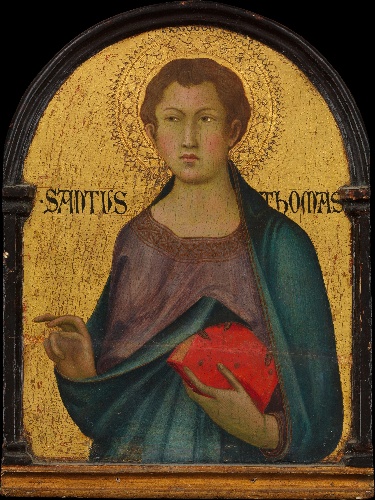
Title: Saint Thomas
Artist: Simone Martini
Artist bio: Italian, Siena, active by 1315–died 1344 Avignon
Date: ca. 1317–19
Object type: Painting
Classification: Paintings
Medium: Tempera on wood, gold ground
Dimensions: Overall, with arched top and engaged frame, 11 5/8 x 8 5/8 in. (29.5 x 21.9 cm); painted surface 10 3/8 x 7 3/4 in. (26.4 x 19.7 cm)
Department: European Paintings
Credit line: Maitland F. Griggs Collection, Bequest of Maitland F. Griggs, 1943
Accession year: 1943
Repository: Metropolitan Museum of Art, New York, NY
Tags: Men|Saints